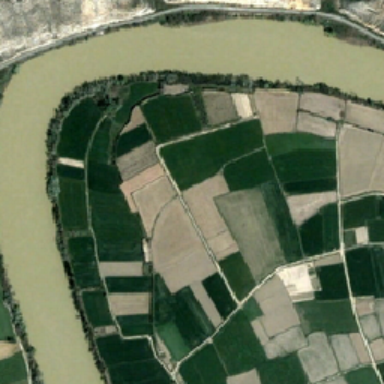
On one side of the yellow river is a neat field .